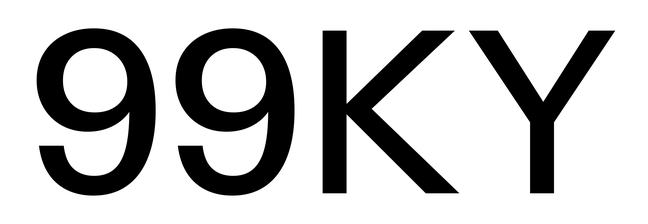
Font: InstrumentSans_Medium